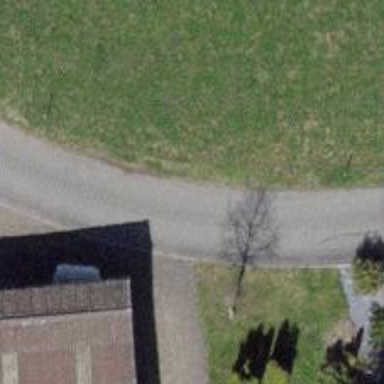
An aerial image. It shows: Residential road.